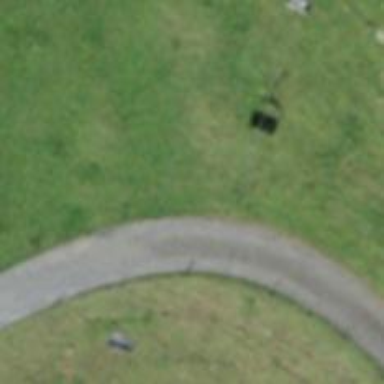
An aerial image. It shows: Downhill track with grade1 tracktype.